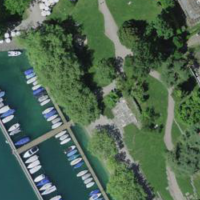
EUNIS habitat code: 53
Species observed at this site:
Podiceps cristatus
Acrocephalus arundinaceus
Enallagma cyathigerum
Fulica atra
Anas platyrhynchos
Fagus sylvatica
Pyrrhula pyrrhula
Aythya fuligula
Apis mellifera
Turdus merula
Phalacrocorax carbo
Cygnus olor
Mergus merganser
Ficus carica